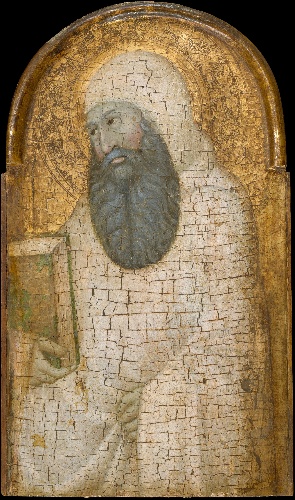
Title: Saint Romuald
Artist: Pseudo-Palmeruccio
Artist bio: Italian, Gubbio, active ca. 1320–60
Date: possibly ca. 1320–30
Object type: Painting
Classification: Paintings
Medium: Tempera on wood, gold ground
Dimensions: Overall, with engaged frame, 18 1/8 x 10 3/4 in. (46 x 27.3 cm)
Department: European Paintings
Credit line: The Jack and Belle Linsky Collection, 1982
Accession year: 1982
Repository: Metropolitan Museum of Art, New York, NY
Tags: Books|Saints|Men